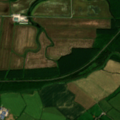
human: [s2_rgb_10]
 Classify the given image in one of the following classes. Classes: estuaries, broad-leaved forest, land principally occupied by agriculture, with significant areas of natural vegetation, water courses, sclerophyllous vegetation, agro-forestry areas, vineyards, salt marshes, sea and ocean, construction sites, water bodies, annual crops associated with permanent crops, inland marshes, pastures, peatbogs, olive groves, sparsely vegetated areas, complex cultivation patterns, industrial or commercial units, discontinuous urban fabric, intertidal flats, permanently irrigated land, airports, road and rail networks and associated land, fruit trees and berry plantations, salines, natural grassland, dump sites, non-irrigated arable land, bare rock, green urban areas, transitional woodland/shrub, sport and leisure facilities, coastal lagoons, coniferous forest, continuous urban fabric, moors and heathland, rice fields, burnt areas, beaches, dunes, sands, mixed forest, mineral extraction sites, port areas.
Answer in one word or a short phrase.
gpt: non-irrigated arable land, pastures, broad-leaved forest, coniferous forest